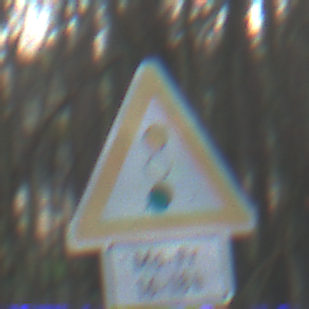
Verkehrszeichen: Lichtzeichenanlage
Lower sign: ZeitangabenMitBeschraenkungAufWochentage2
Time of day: SunriseSunset
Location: Outdoor (Nature)
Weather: Clear
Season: Winter
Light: Natural